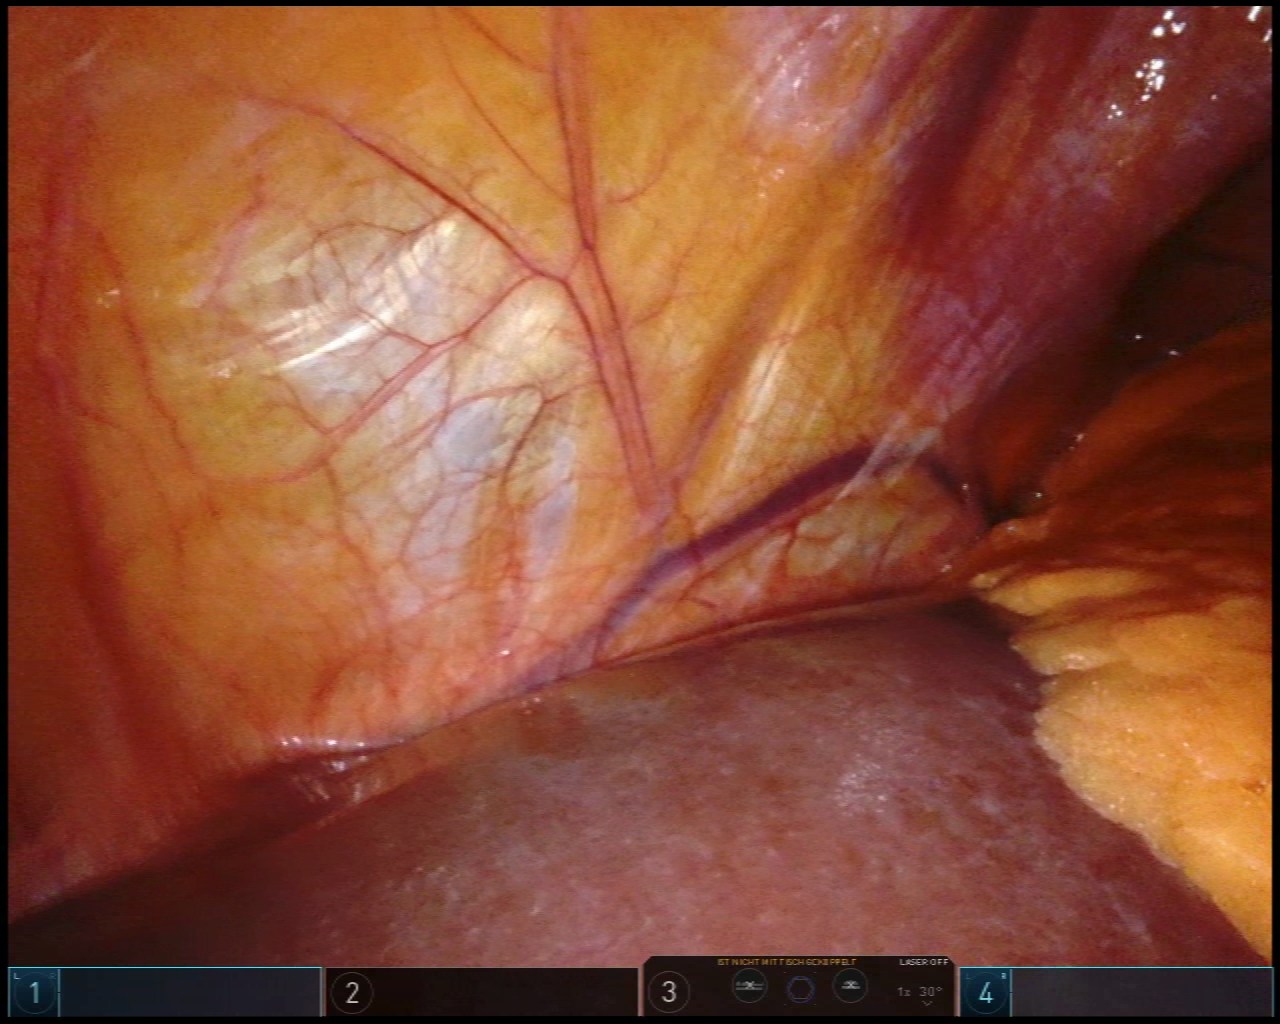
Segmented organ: liver
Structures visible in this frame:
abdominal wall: yes
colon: no
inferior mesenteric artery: no
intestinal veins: no
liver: yes
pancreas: no
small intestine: no
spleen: no
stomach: no
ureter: no
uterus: no
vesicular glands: no